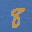
Label: 8